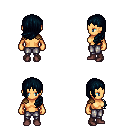
a pixel art fantasy rpg character, female body template, human, tanned skin, leather shoulder armor, metal pants, raven left-swept hairstyle, maroon shoes, four views (front, back, left, right), 2x2 character sprite sheet, small pixel art, hard edges, no anti-aliasing